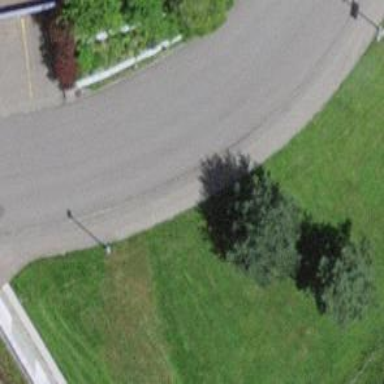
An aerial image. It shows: Asphalt sidewalk along the footway.